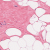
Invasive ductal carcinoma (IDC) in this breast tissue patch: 0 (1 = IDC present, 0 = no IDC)